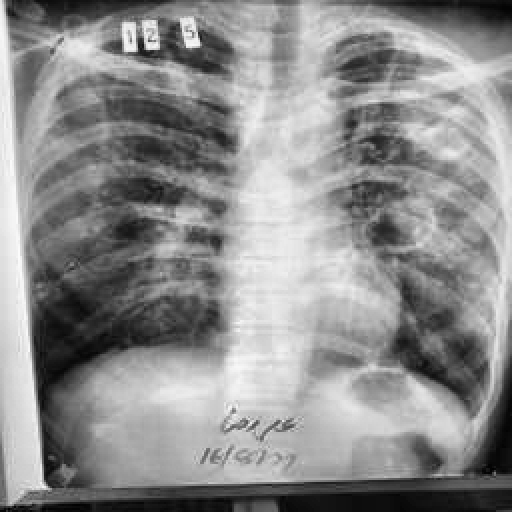
Finding: TUBERCULOSIS